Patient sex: F
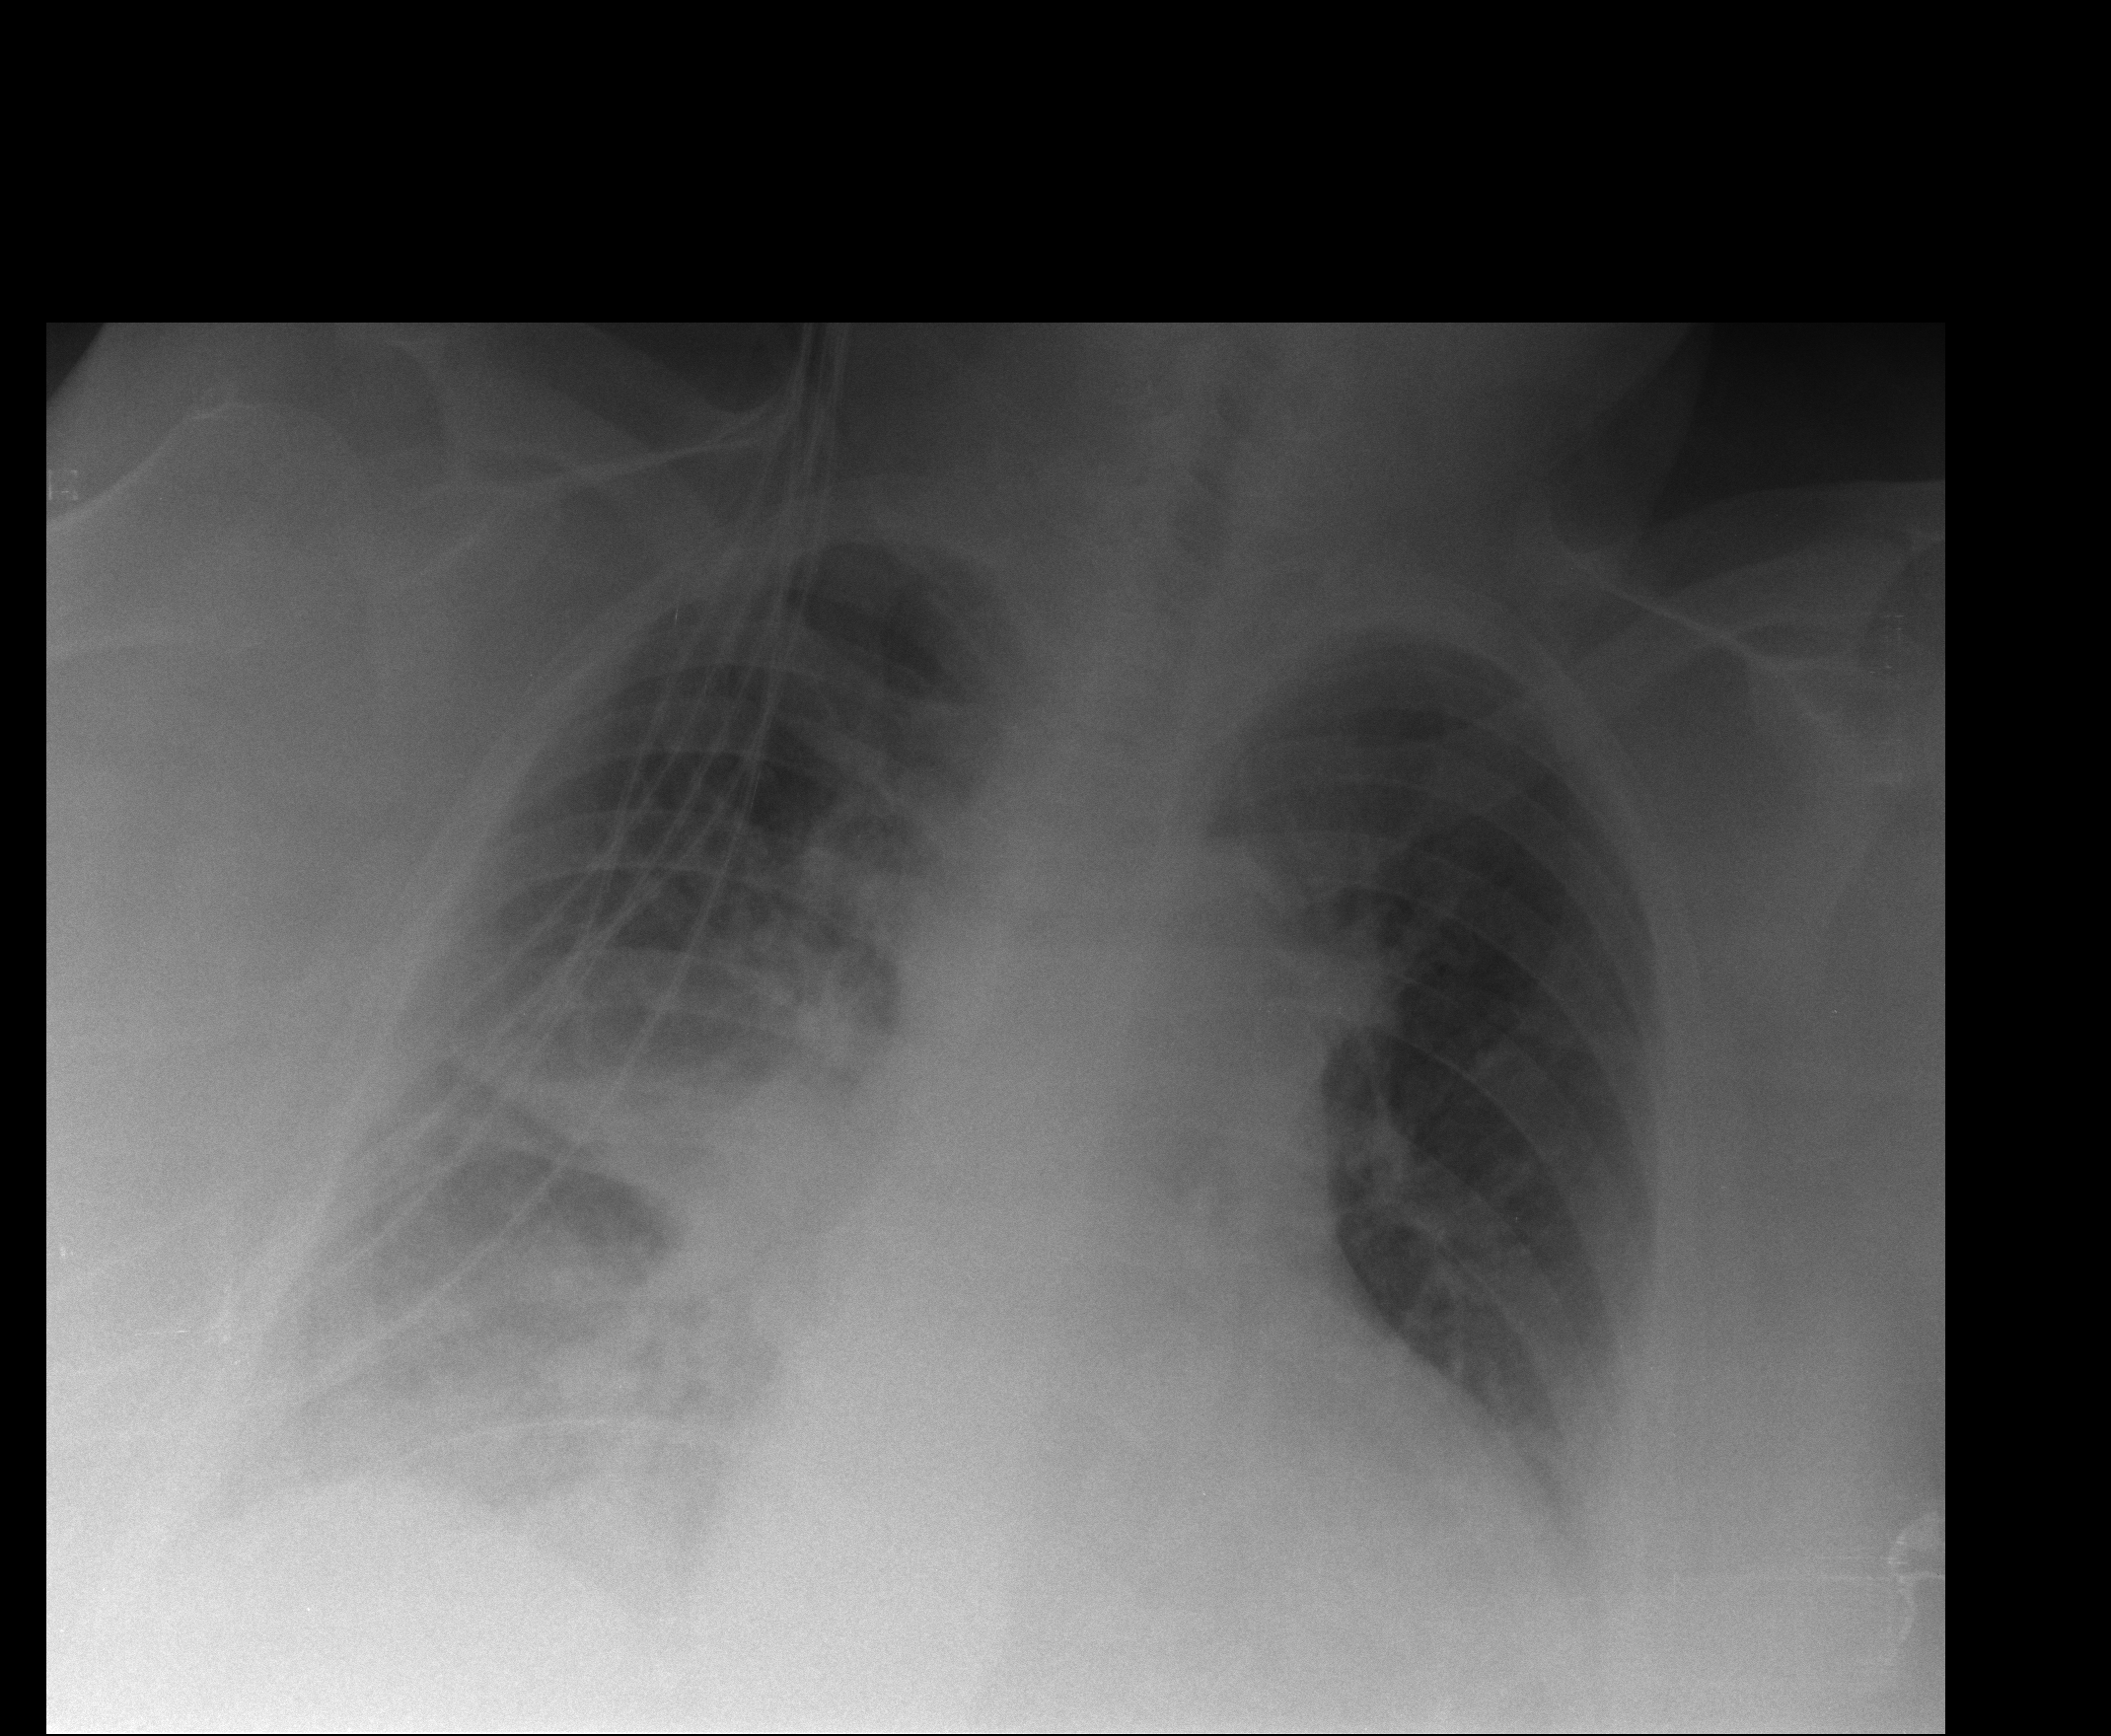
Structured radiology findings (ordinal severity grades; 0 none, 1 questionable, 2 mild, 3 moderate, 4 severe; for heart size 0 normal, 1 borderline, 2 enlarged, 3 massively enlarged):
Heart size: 2
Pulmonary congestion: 2
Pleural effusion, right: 2
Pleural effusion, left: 2
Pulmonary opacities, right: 2
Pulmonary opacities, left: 0
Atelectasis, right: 3
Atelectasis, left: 2